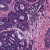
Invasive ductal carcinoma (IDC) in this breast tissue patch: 0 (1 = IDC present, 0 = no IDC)